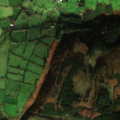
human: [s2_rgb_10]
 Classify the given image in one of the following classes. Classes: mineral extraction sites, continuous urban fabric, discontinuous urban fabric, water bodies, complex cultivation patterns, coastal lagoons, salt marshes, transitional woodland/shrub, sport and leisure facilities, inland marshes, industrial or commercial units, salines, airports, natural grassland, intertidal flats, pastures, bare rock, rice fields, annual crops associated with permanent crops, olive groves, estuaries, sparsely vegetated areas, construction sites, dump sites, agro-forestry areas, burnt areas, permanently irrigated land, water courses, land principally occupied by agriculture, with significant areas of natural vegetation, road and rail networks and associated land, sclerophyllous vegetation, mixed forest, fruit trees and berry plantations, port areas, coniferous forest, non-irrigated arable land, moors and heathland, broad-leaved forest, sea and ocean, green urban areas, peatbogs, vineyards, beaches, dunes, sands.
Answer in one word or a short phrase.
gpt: pastures, land principally occupied by agriculture, with significant areas of natural vegetation, mixed forest, moors and heathland